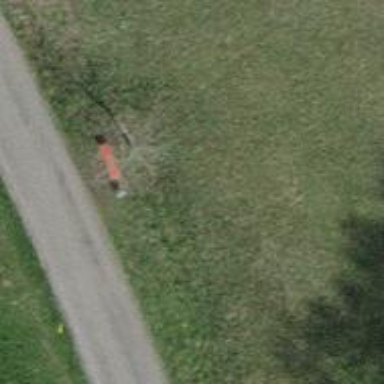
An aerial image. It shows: Bench for seating.